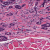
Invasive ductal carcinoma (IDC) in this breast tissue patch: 0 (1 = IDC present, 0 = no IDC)